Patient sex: F
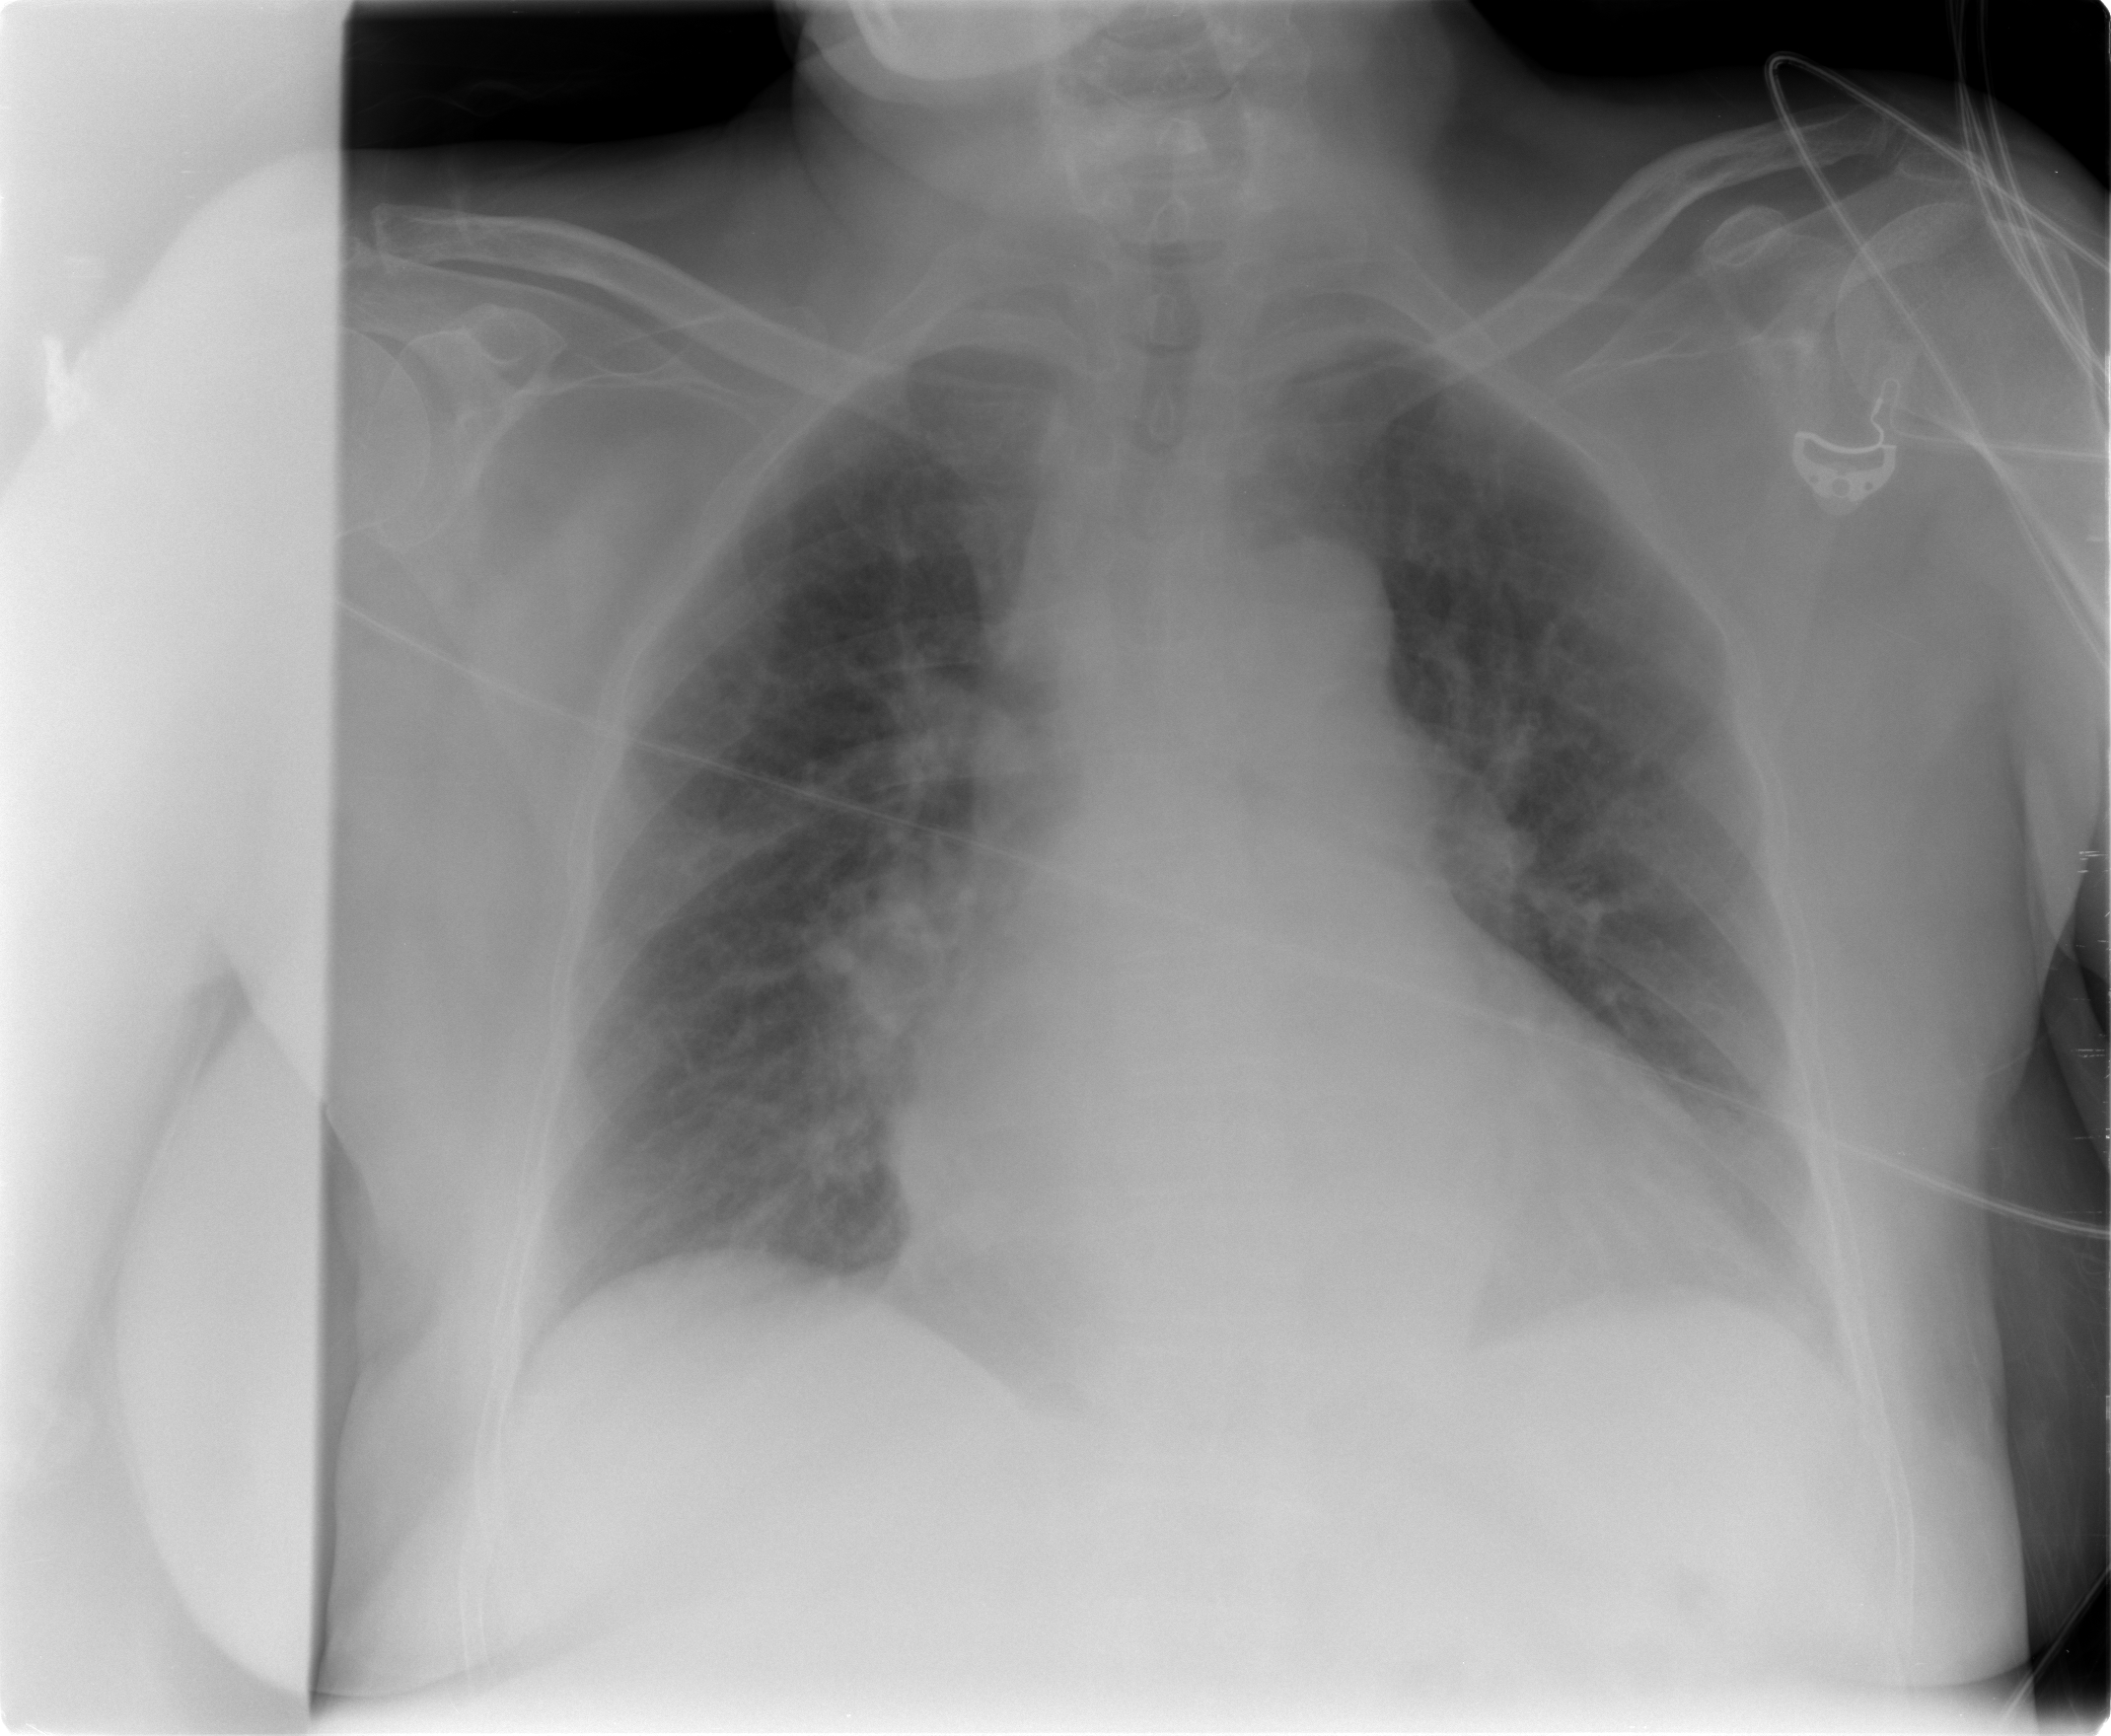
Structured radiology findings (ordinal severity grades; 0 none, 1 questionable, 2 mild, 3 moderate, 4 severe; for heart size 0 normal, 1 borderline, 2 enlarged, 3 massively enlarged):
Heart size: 2
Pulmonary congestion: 1
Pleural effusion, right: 0
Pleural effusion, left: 0
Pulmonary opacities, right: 0
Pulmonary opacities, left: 0
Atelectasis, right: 0
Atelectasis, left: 0